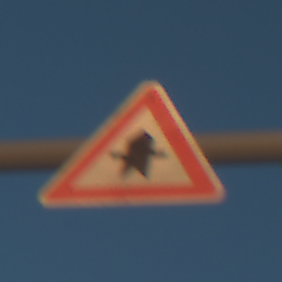
Verkehrszeichen: Vorfahrt
Umgebung: Outdoor, Nature
Tageszeit: SunriseSunset
Wetter: Clear
Licht: Natural
Jahreszeit: NotSpecified
Kontrast: HighContrast